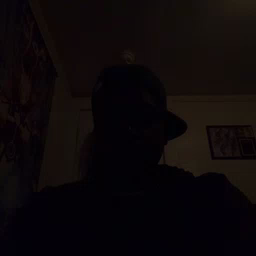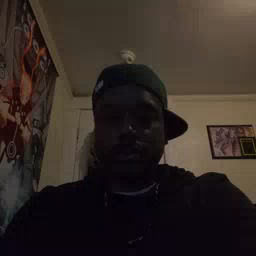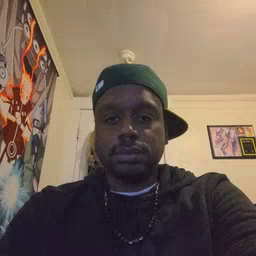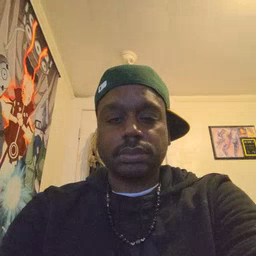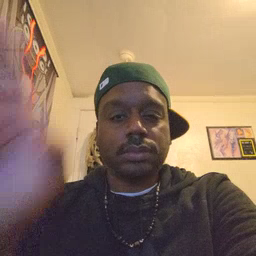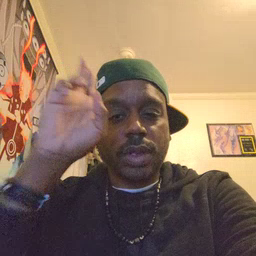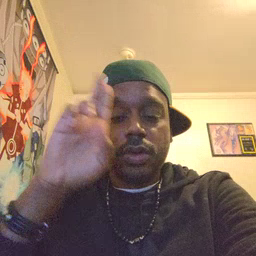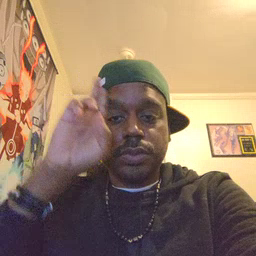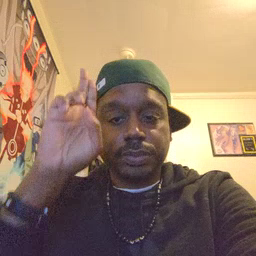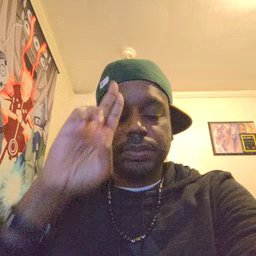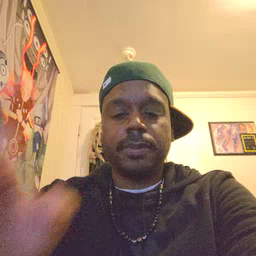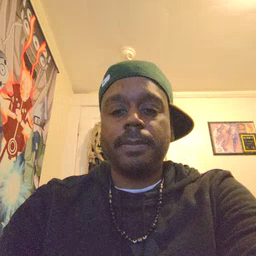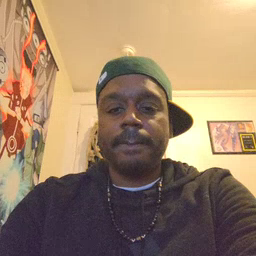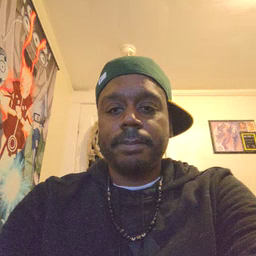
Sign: uncle